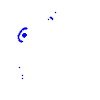
Particle: proton